Question: I'm using pydev with eclipse helios. From <URL> I can see that the yellow diamond indicates a protected member... in java. What does this mean in my pydev outline?
For the record, the once with circles are initialized as none e.g. 'self.id = None' while the two with diamonds are initialized using an object factory 'self.object = object_factory(stuff in here)'
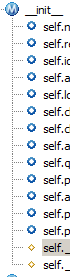
Answer: In Python by convention an "_" means protected. And two "__" means private. The following is an image with both of cases:

So, in PyDev that diamond means the same that in Java. A protected member.
<URL> you have a good explanation about the subject.